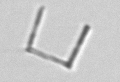
Label: Nanoneis